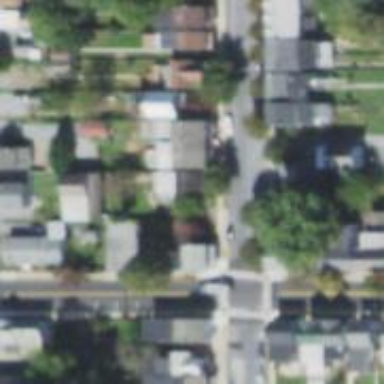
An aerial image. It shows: Alleyway designated as service road.